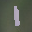
Label: 1